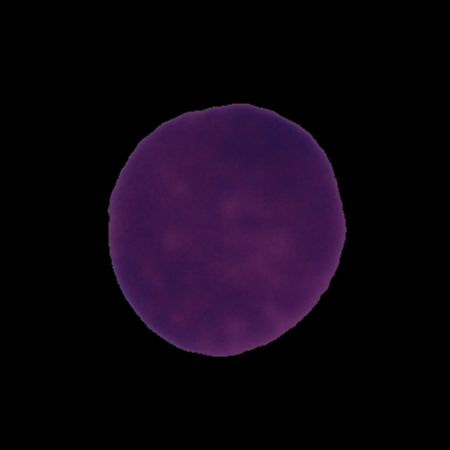
Label: cancer